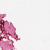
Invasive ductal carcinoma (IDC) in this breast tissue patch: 0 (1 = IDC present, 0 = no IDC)